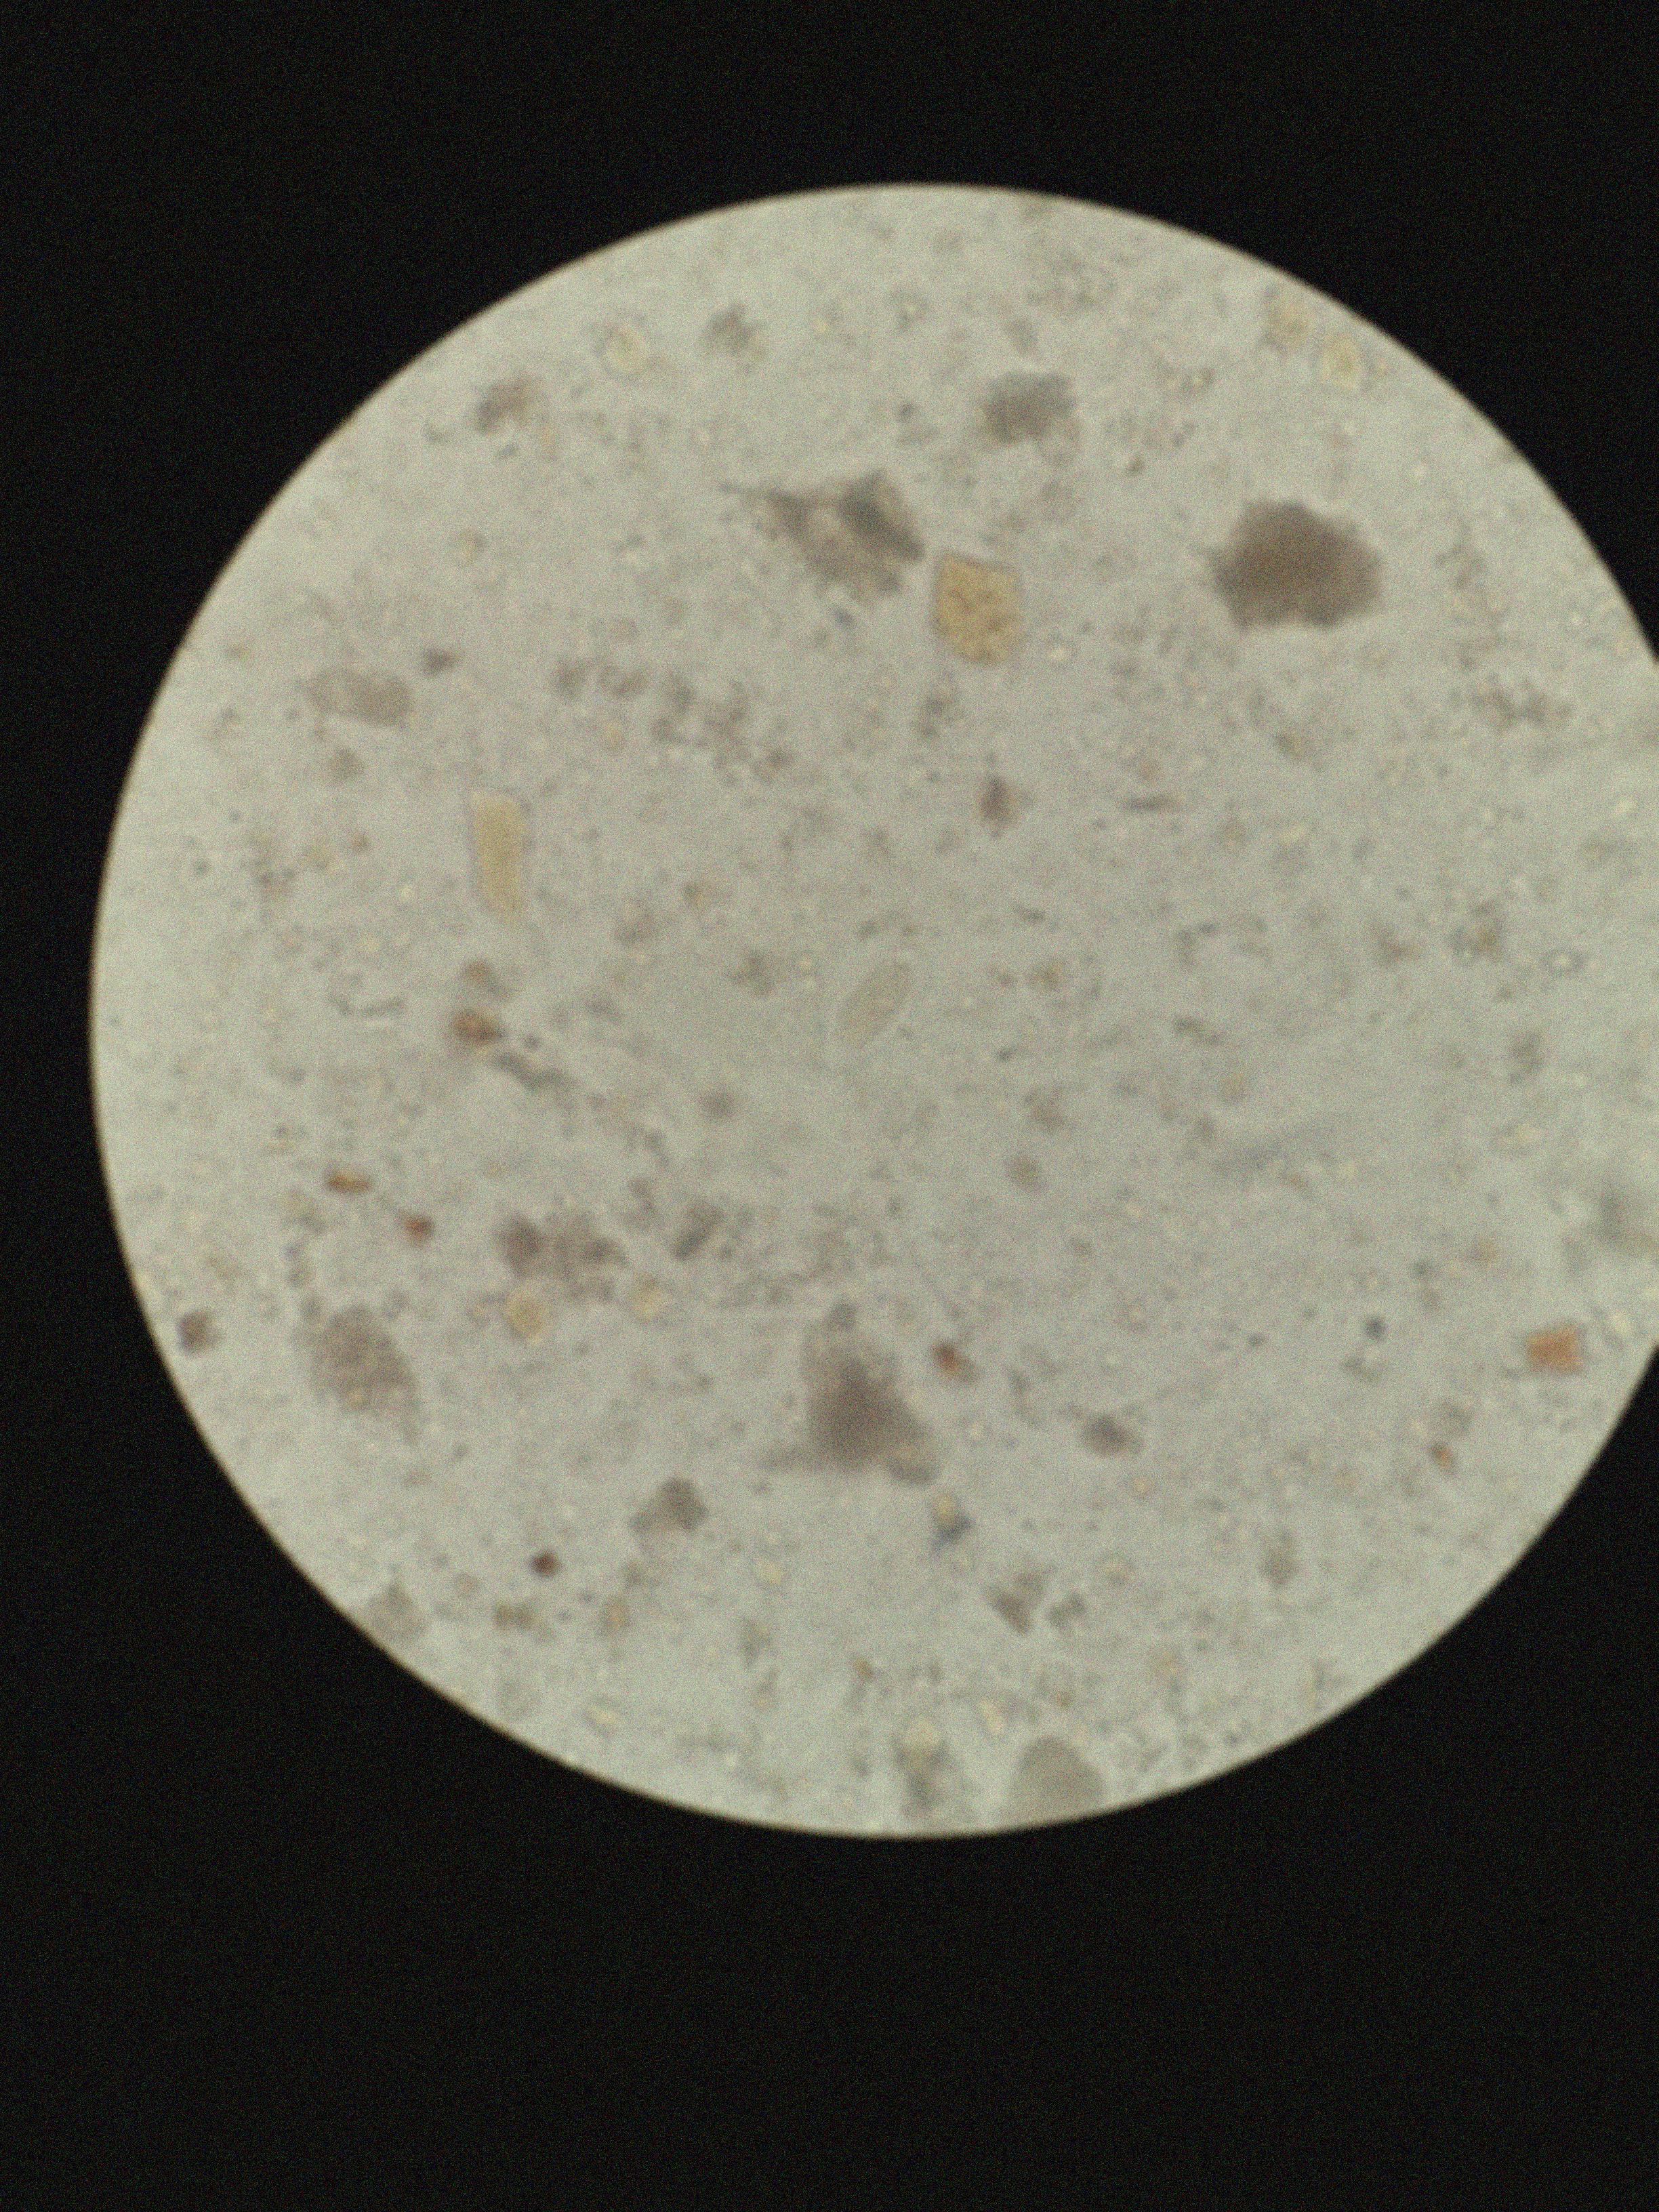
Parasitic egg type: Enterobius vermicularis